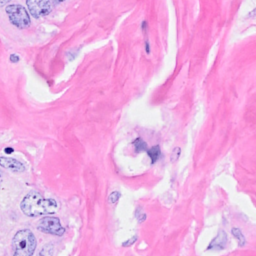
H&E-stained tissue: Breast